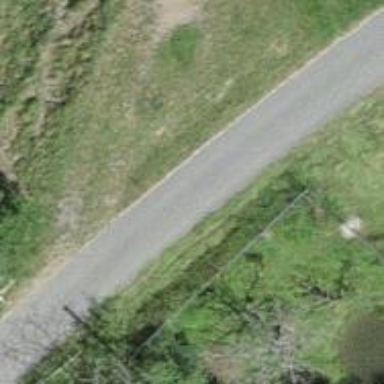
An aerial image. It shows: Unclassified road with asphalt surface.